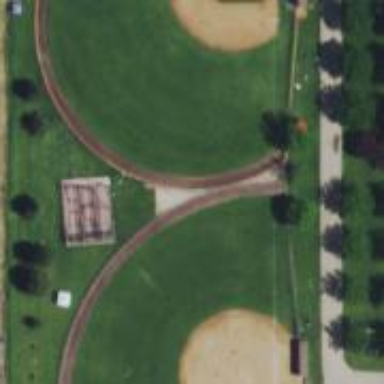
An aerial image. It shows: Softball pitch for leisure sports.